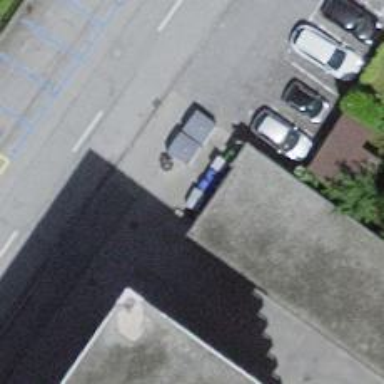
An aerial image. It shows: Recycling container for recycling.